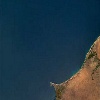
Label: water